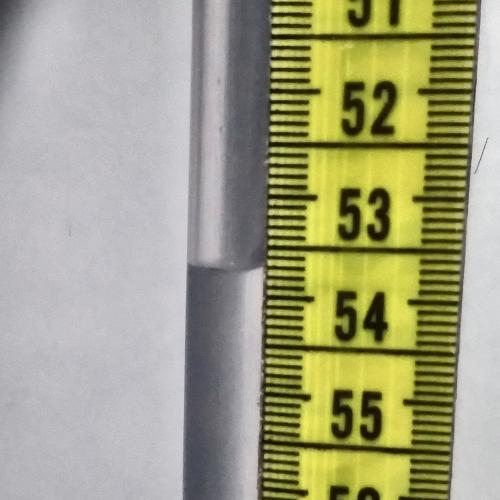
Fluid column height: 53.7 cm